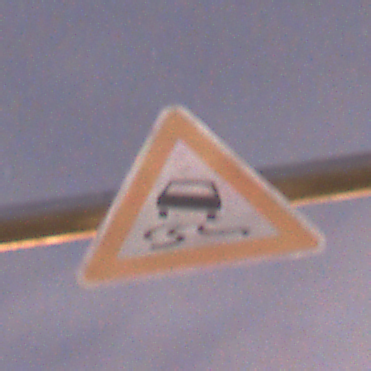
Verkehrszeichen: SchleuderOderRutschgefahr
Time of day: Night
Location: Outdoor (Suburban)
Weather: PartlyCloudy
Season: NotSpecified
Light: Artificial